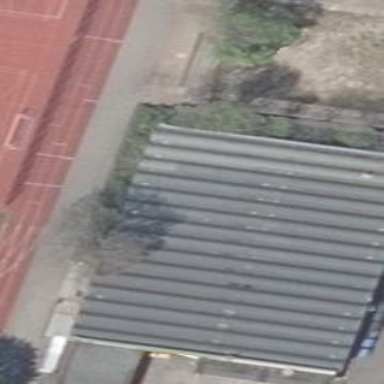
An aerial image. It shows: School building with multi-sport sports hall.